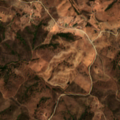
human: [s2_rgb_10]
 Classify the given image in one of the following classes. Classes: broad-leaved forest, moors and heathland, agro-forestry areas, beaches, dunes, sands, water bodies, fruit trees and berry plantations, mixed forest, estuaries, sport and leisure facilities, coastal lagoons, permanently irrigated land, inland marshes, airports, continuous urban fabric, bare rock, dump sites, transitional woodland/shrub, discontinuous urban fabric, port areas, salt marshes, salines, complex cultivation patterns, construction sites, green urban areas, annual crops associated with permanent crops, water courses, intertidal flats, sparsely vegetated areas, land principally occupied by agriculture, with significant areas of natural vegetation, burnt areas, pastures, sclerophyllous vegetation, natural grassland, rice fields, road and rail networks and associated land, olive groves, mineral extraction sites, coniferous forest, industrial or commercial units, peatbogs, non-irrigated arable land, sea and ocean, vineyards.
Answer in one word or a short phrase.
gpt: pastures, land principally occupied by agriculture, with significant areas of natural vegetation, broad-leaved forest, natural grassland, sclerophyllous vegetation, transitional woodland/shrub